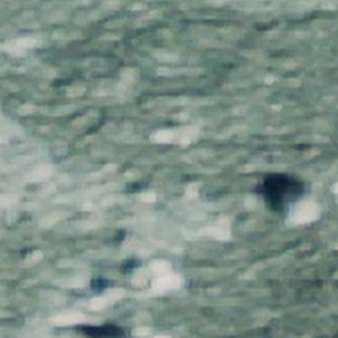
Label: other